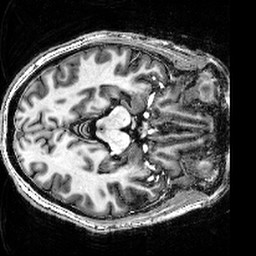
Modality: T1w
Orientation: axial
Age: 49
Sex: female
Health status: healthy
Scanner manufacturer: siemens
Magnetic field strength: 9.4 T
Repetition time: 6 s
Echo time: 0.0023 s